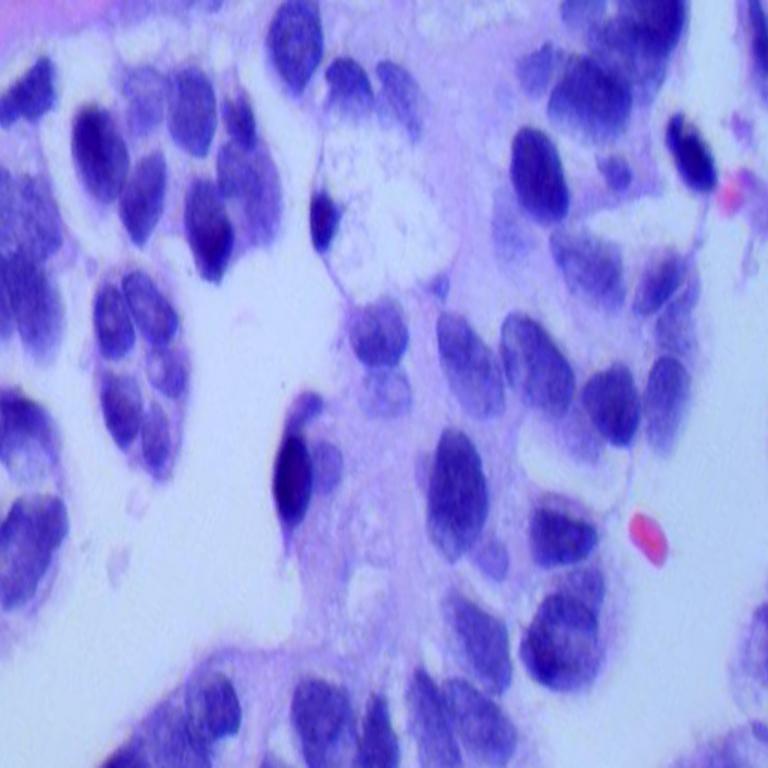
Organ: lung
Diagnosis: adenocarcinomas